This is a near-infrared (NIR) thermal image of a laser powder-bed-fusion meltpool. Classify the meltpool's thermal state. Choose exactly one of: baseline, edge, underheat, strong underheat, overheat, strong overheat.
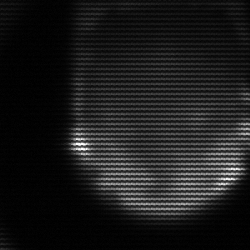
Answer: edge